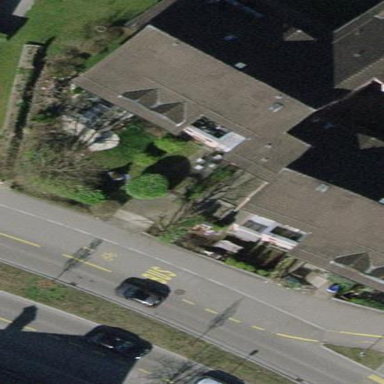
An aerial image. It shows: Terrace building.